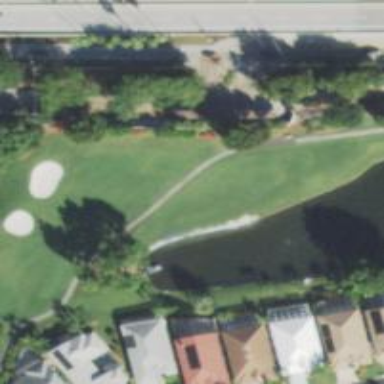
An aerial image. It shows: Grassy area designated as golf fairway.